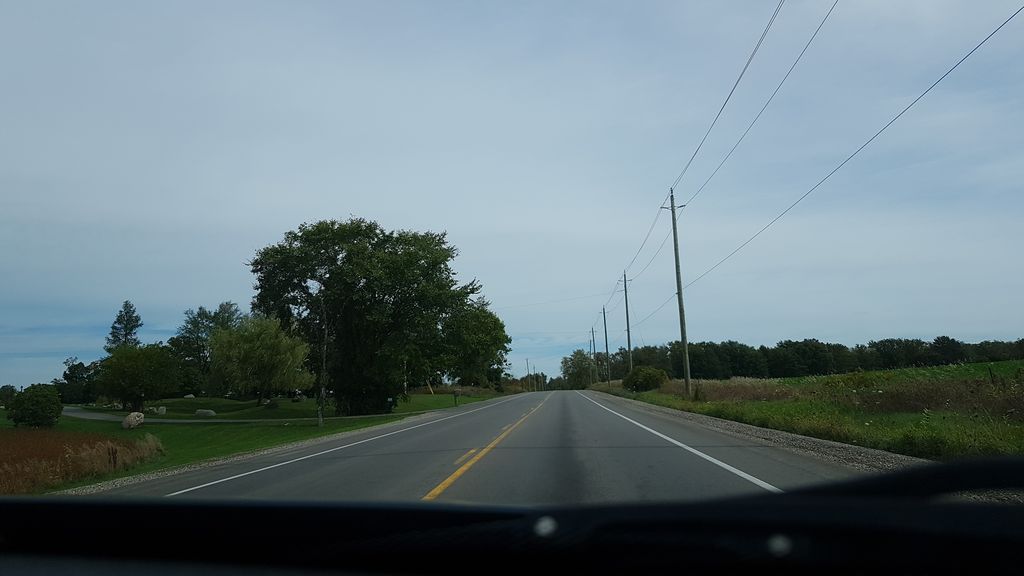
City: kitchener-waterloo